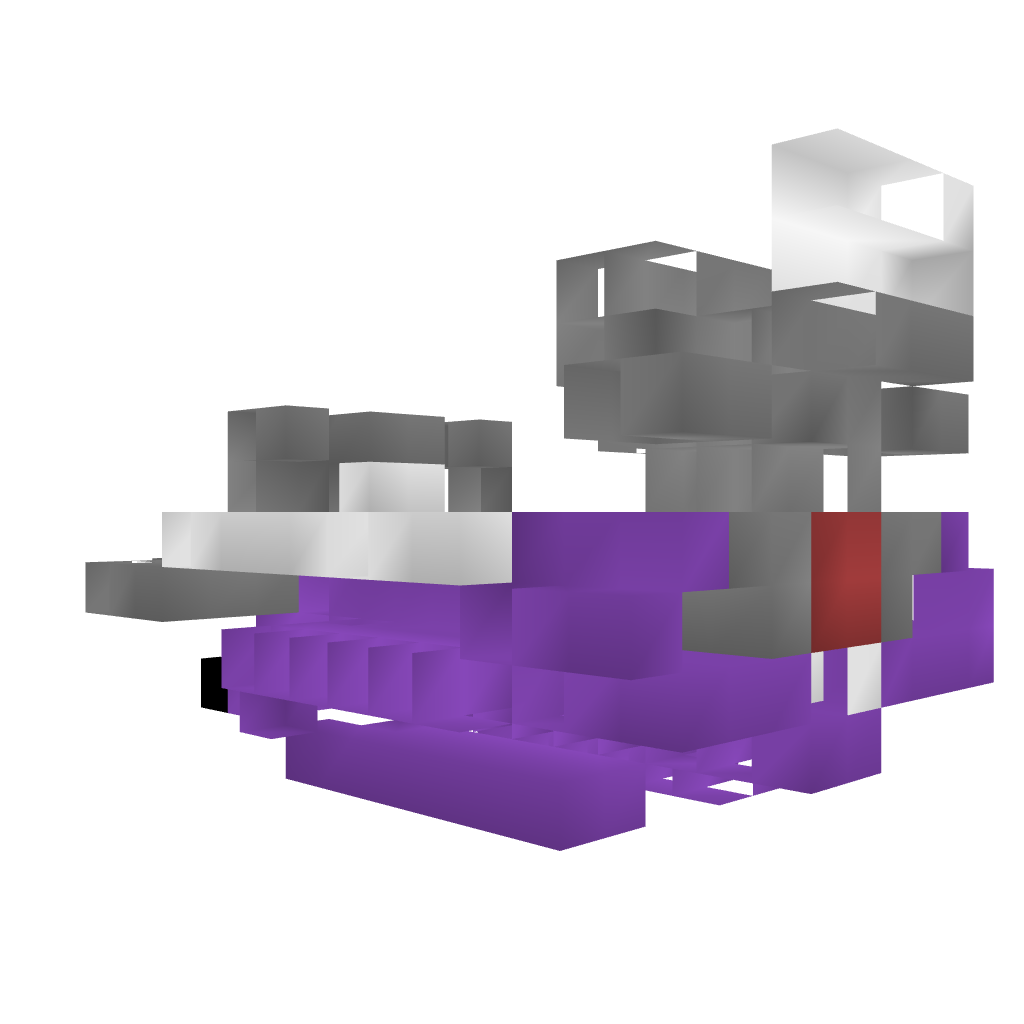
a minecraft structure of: Ultimate TNT Cannon V. 1 bad low quality